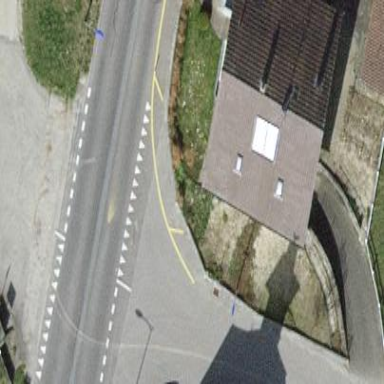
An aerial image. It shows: Simple house.